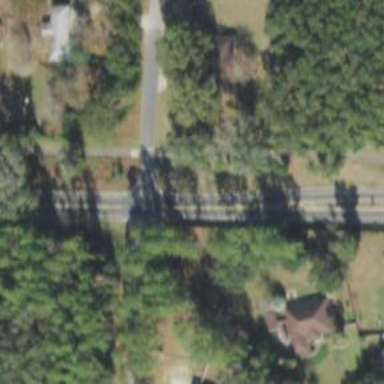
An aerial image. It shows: Residential road.